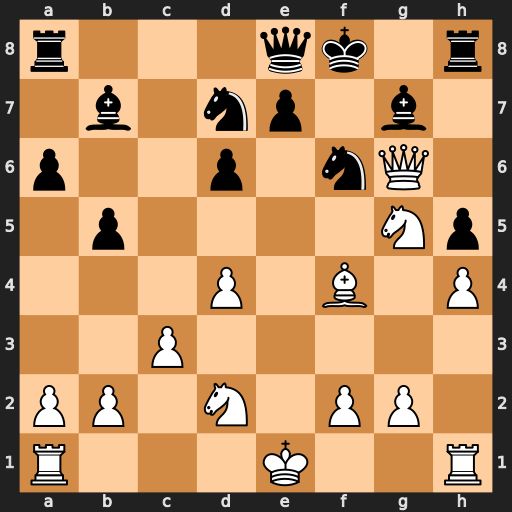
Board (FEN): r3qk1r/1b1np1b1/p2p1nQ1/1p4Np/3P1B1P/2P5/PP1N1PP1/R3K2R
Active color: w
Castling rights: KQ
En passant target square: -
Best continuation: Ne6+ Kg8 Qxg7#